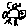
Label: cat